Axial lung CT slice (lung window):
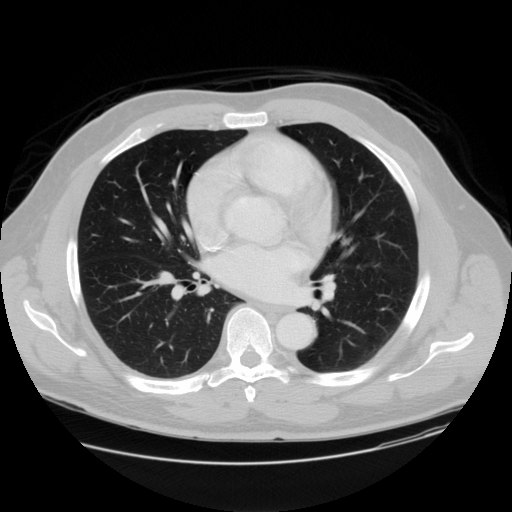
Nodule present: no